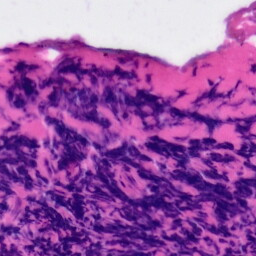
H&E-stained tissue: Tonsil